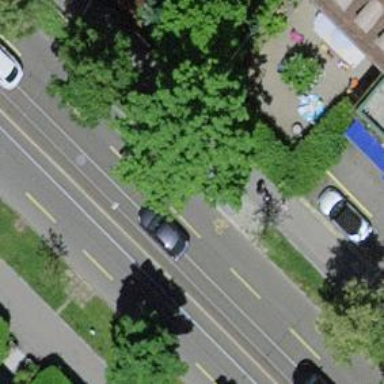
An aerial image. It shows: Avenue lined with trees.